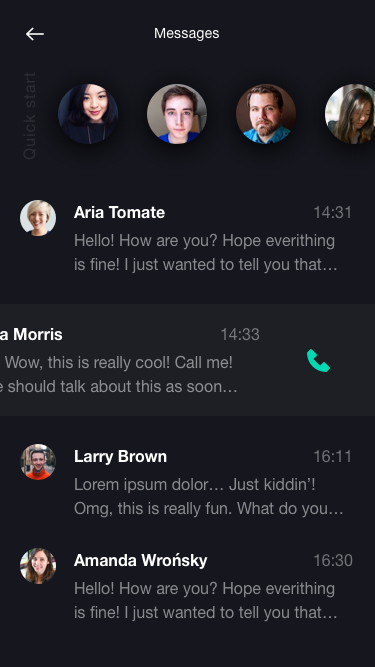
Text in this UI design:
Messages
Aria Tomate
Hello! How are you? Hope everithing is fine! I just wanted to tell you that…
14:31
14:33
Larry Brown
Lorem ipsum dolor… Just kiddin’! Omg, this is really fun. What do you…
16:11
Amanda Wrońsky
Hello! How are you? Hope everithing is fine! I just wanted to tell you that…
16:30